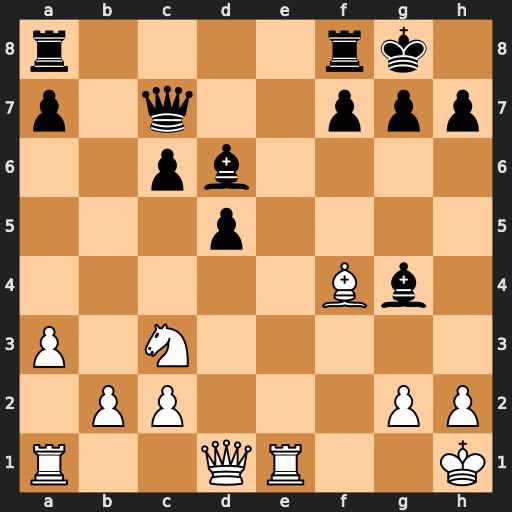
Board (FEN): r4rk1/p1q2ppp/2pb4/3p4/5Bb1/P1N5/1PP3PP/R2QR2K
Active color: w
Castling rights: -
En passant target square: -
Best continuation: Bxd6 Bxd1 Bxc7